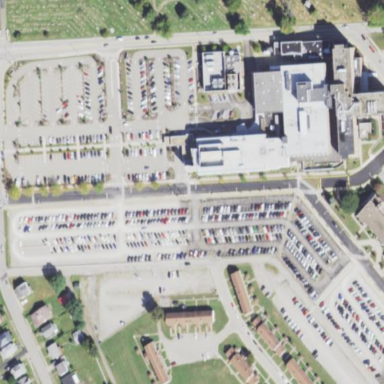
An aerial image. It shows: Hospital providing healthcare services.